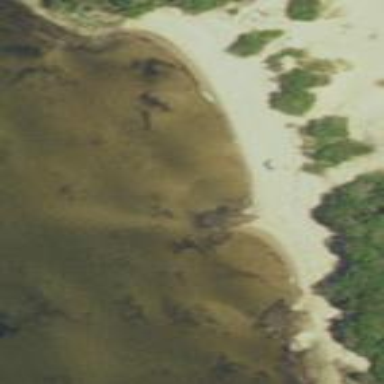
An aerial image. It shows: Sandy beach.